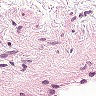
Metastatic tissue present: no